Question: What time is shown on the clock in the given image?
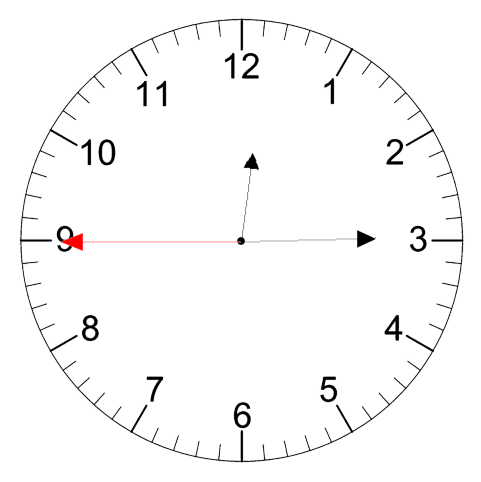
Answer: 12:14:45